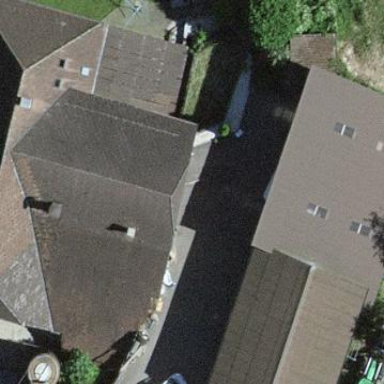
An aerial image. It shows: Shed building.